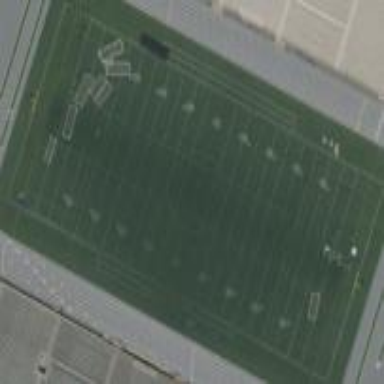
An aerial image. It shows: American football pitch with artificial turf.